Question: i am getting this error don't know why...
'''
protected void FormView1_ItemCommand(object sender, System.Web.UI.WebControls.FormViewCommandEventArgs e)
{
if (e.CommandName == "Update")
{
dsServicesTableAdapters.Select_NegotiateTableAdapter obj = new dsServicesTableAdapters.Select_NegotiateTableAdapter();
//here i am getting the input string is not in a correct format error
obj.Insert_Negotiate_New(Int32.Parse(stockid), //1
Decimal.Parse(txtfobcustomer.Text), //10
Decimal.Parse(txtfrieghtcustomer.Text), //10
Decimal.Parse(txtvanningcustomer.Text), //10
Decimal.Parse(txtinspectioncustomer.Text), //10
Decimal.Parse(txttotal_costcustomer.Text), //10
Int32.Parse(ddlCurrency.SelectedValue), // 0.0105
Int32.Parse(ddlcountry.SelectedValue), //5
Int32.Parse(customerid),//1
txtcustomername.Text, // Anglo
txtcustomerEmail.Text, // Anglo@computers.com
txtcustomer_phone.Text, // <PHONE>
txtComments.Text, //test
Int32.Parse(ddlshipmenttye.SelectedValue)); //2
}
}
'''
'''
ALTER PROCEDURE [dbo].[Insert_Negotiate_New]
(
@stock_ID int,
@client_FOB_Price money,
@Client_FrieghtPrice money,
@Client_Vanning_Price money,
@Client_Inspection_Price money,
@Client_Total_Cost money,
@Currency_ID int,
@Country_ID int,
@Customer_ID int,
@Client_Name varchar(50),
@Client_Email varchar(50),
@Client_Phone varchar(50),
@Client_Comments varchar(3000),
@ShipmentType int
)
AS
SET NOCOUNT OFF;
declare @negotiation_ID int
set dateformat dmy
Begin---insert negotiation
SELECT @negotiation_ID=ISNULL(MAX(negtiation_ID),0)+1 FROM negotiate
INSERT INTO negotiate (negtiation_ID,Time_Stamp, stock_ID,client_FOB_Price, Client_FrieghtPrice, Client_Vanning_Price,
Client_Inspection_Price, Client_Total_Cost, Currency_ID,Country_ID,
Customer_ID, Client_Name, Client_Email, Client_Phone, Client_Comments, ShipmentType)
VALUES (@negotiation_ID,GETDATE(),@stock_ID, @client_FOB_Price, @Client_FrieghtPrice, @Client_Vanning_Price,
@Client_Inspection_Price, @Client_Total_Cost, @Currency_ID, @Country_ID,@Customer_ID,
@Client_Name, @Client_Email, @Client_Phone, @Client_Comments, @ShipmentType);
End
'''

Any Idea why i am getting this error although i am guessing that there are correct values
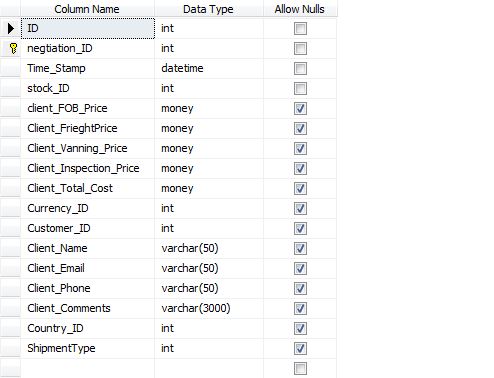
Answer: 'Int32.Parse(...)' or 'Decimal.Parse(...)' throws the exception. The first and only i see is:
'''
Int32.Parse(ddlCurrency.SelectedValue), // 0.0105
'''
This is clearly not an 'int' so use
'''
Decimal.Parse(ddlCurrency.SelectedValue), // 0.0105
'''
However, in your stored-procedure this seems to be also an 'int' because it's a currency-ID. Then you have to fix this bug. The 'DropDownList.SelectedValue' should not be '0.0105' when it's an int-ID.
Apart from that you would also get the exception if your current culture is not using the dot '.' as decimal separator. Then you have to enforce this separator by using 'InvariantCulture':
'''
Decimal.Parse(ddlCurrency.SelectedValue, CultureInfo.InvariantCulture)
'''